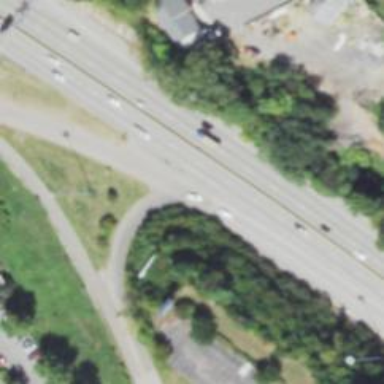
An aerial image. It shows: Motorway junction.